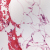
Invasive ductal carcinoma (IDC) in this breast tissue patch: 0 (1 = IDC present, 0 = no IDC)